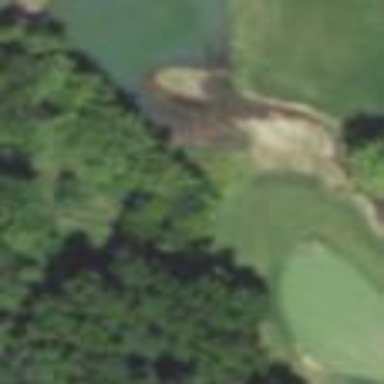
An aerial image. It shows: Rough area on grassy golf course.